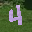
Label: 4